Field crop: maize
Growth stage: 2
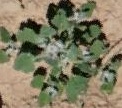
Species: chenopodium